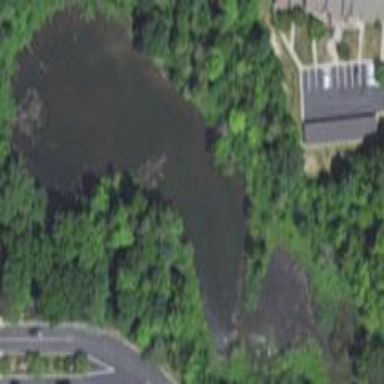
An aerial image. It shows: Peaceful pond surrounded by nature.